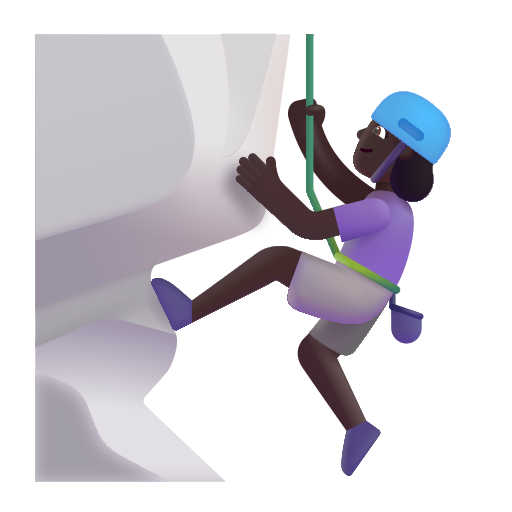
woman climbing color dark